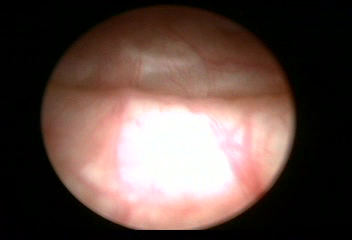
Modality: WLC
Class: Normal mucosa
Bladder cancer association: No